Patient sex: M
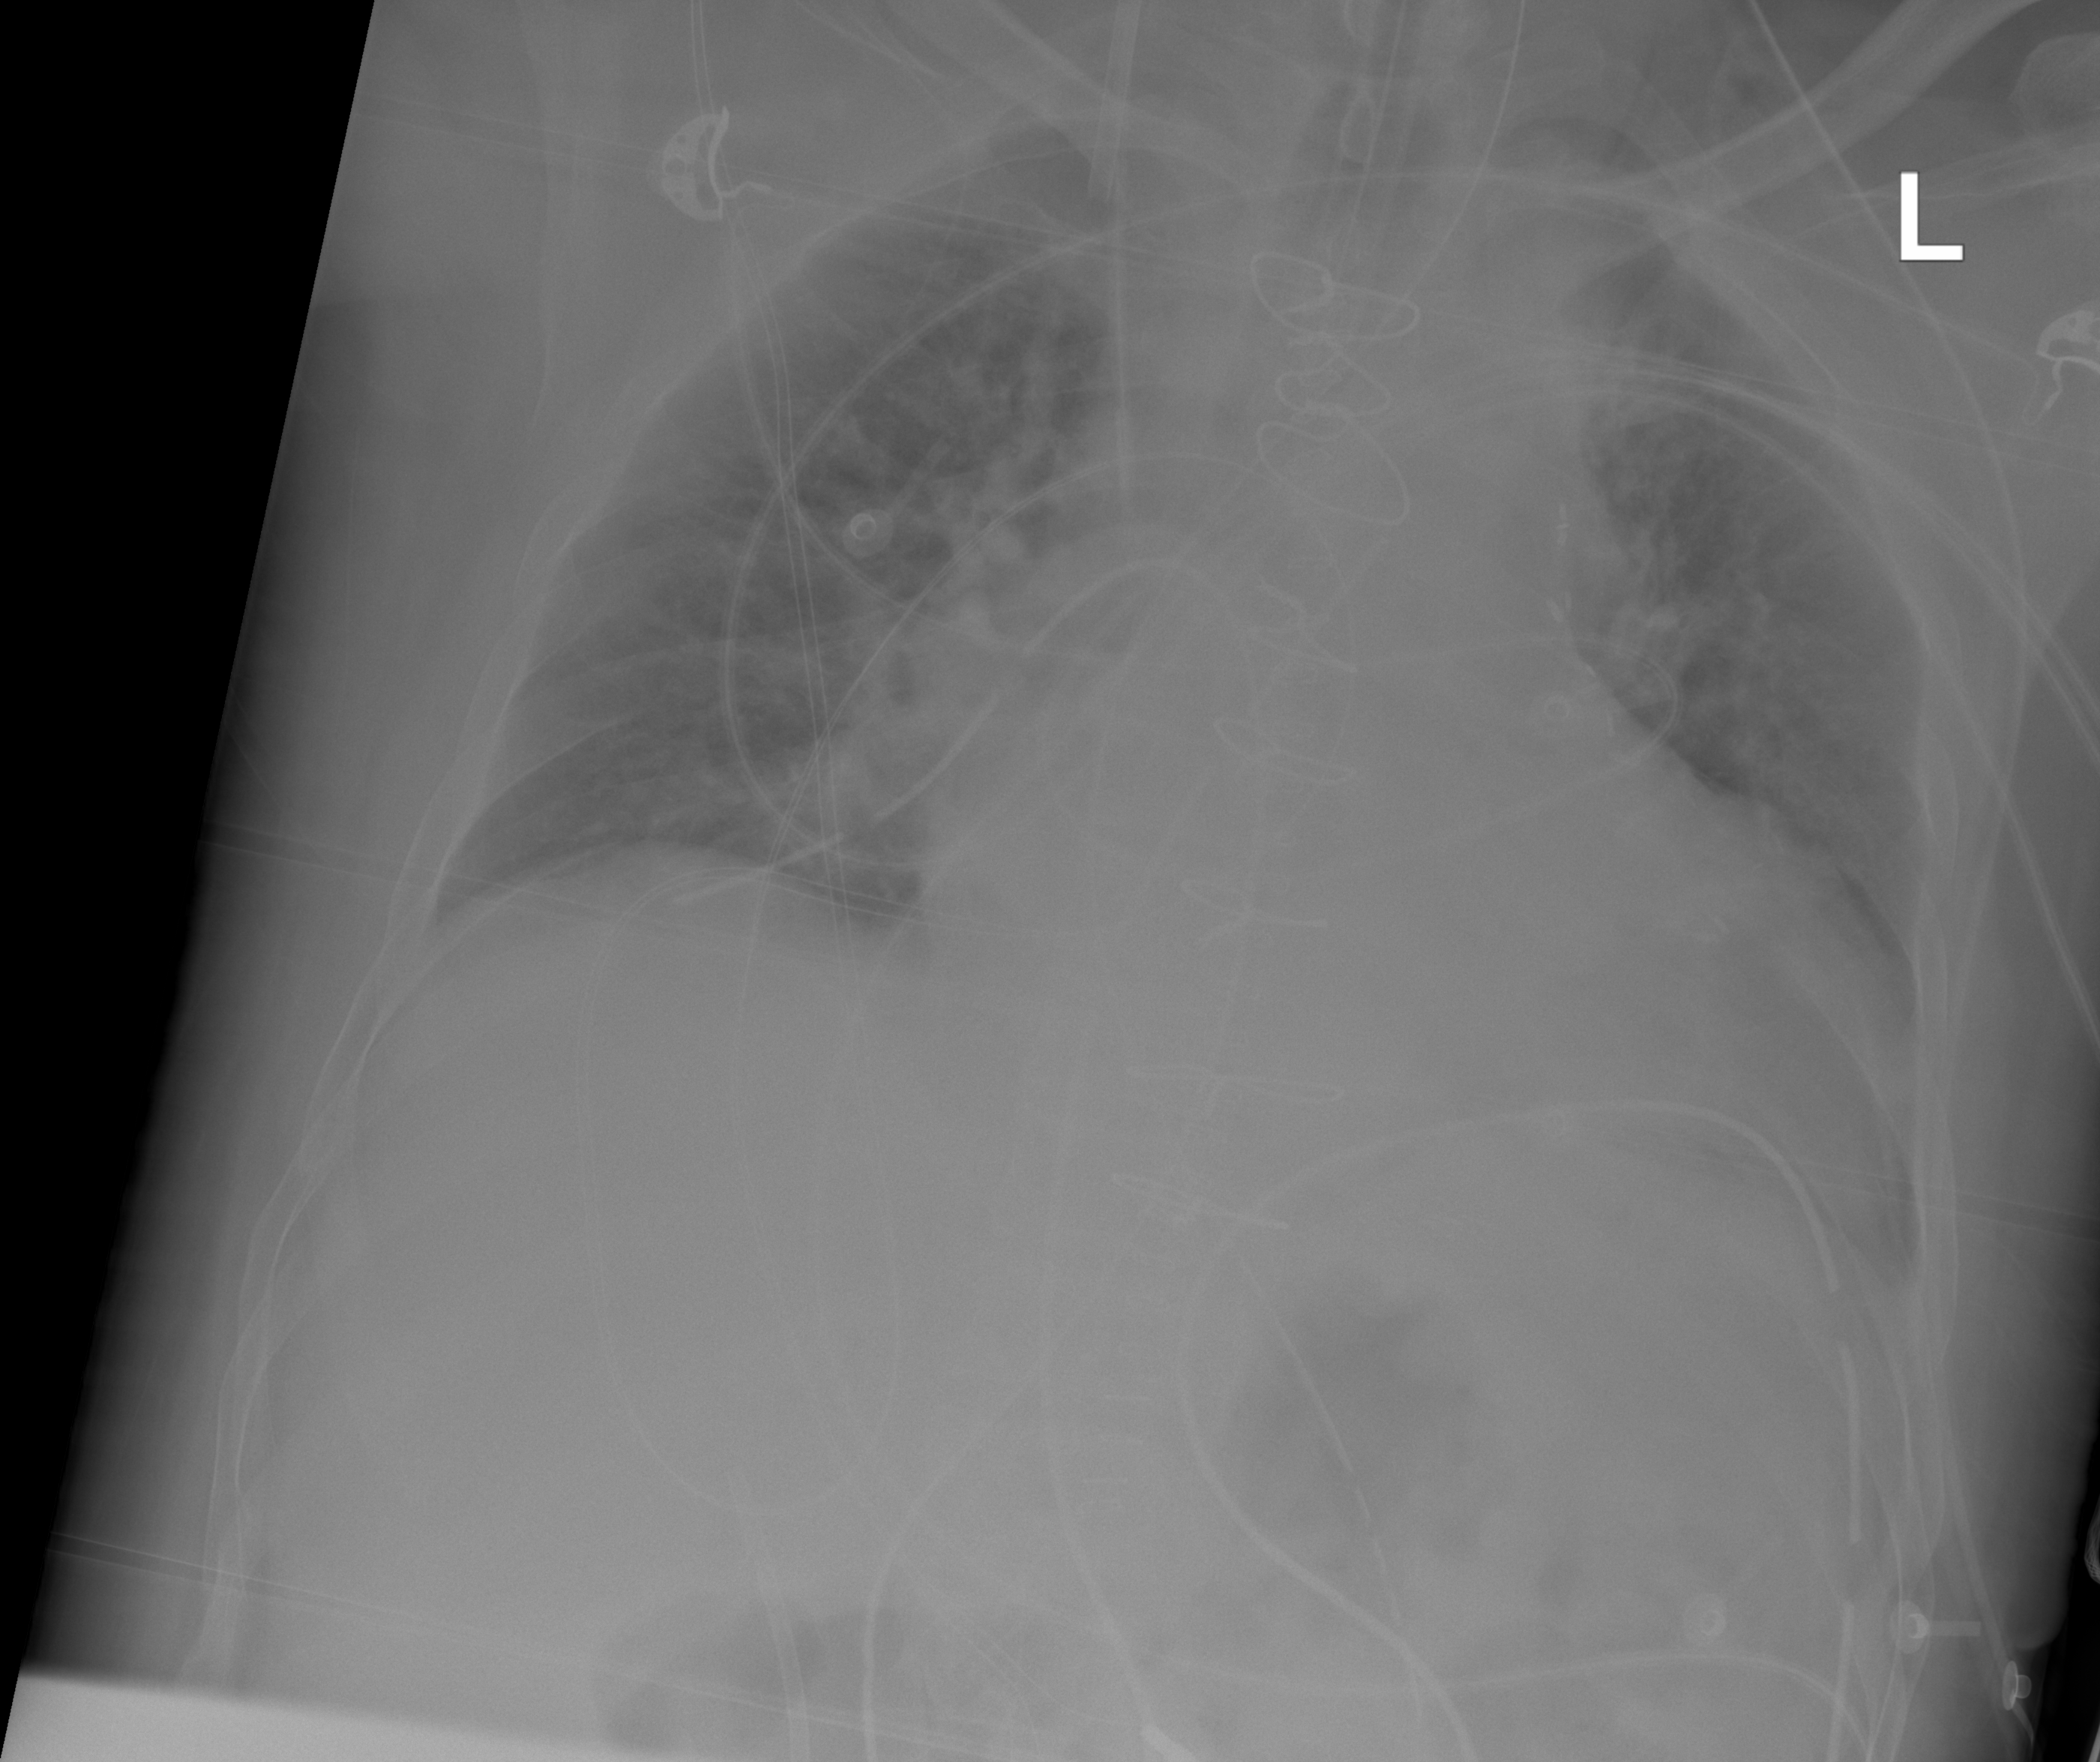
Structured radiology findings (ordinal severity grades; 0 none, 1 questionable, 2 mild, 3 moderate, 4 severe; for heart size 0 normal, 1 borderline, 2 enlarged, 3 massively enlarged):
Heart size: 0
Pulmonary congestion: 1
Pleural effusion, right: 0
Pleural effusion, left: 0
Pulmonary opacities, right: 0
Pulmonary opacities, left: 0
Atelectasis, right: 0
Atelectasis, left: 0